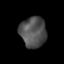
Tissue: lung
Cell type: T cells
Senescence score: 0.2115
Nuclear area (px): 787
Mean DAPI intensity: 80.948